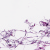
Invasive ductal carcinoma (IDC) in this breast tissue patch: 0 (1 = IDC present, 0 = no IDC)